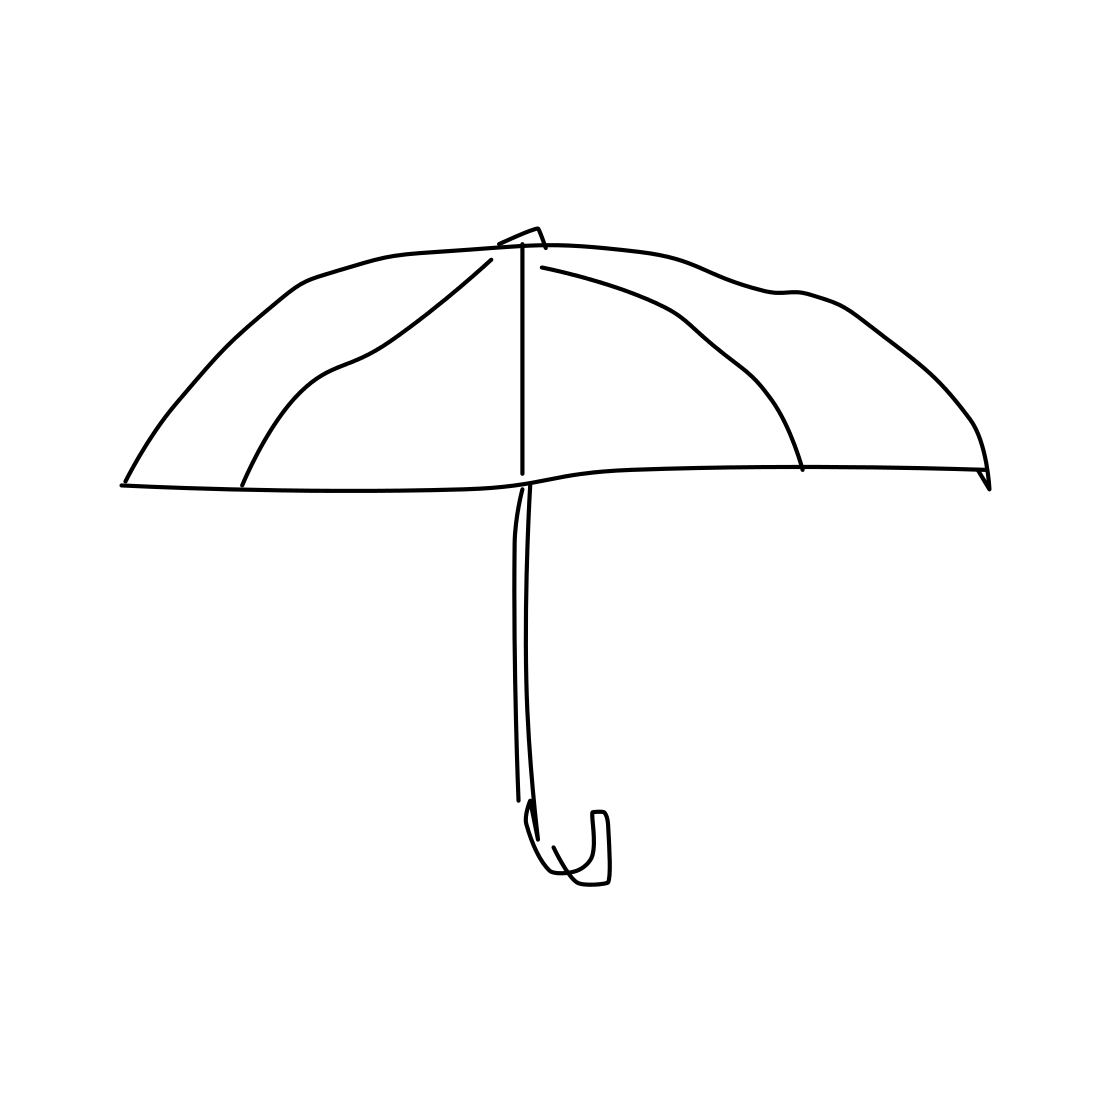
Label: umbrella